Question: I am trying to build a picture and camera screen in a page like the Instagram post screen I tried using storage path which currently only works on android and also returns an error, I want it to work on android and ios so I can easily pick multiple images no cropping or editing needed for the pictures.

'''
class FileModel {
List<String> files;
String folder;
FileModel({this.files, this.folder});
FileModel.fromJson(Map<String, dynamic> json) {
files = json['files'].cast<String>();
folder = json['folderName'];
}
}
import 'dart:convert';
import 'dart:io';
import 'package:flutter/material.dart';
import 'package:storage_path/storage_path.dart';
import 'package:rojar1/models/file_model.dart';
class PostScreen extends StatefulWidget {
static String routeName = "/postscreen";
PostScreen({Key key, this.title}) : super(key: key);
final String title;
@override
_PostScreenState createState() => _PostScreenState();
}
class _PostScreenState extends State<PostScreen> {
List<FileModel> files;
FileModel selectedModel;
String image;
@override
void initState() {
super.initState();
getImagesPath();
}
getImagesPath() async {
var imagePath = await StoragePath.imagesPath;
var images = jsonDecode(imagePath) as List;
files = images.map<FileModel>((e) => FileModel.fromJson(e)).toList();
if (files != null && files.length > 0)
setState(() {
selectedModel = files[0];
image = files[0].files[0];
});
}
@override
Widget build(BuildContext context) {
return Scaffold(
body: SafeArea(
child: Column(
children: <Widget>[
Row(
mainAxisAlignment: MainAxisAlignment.spaceBetween,
children: <Widget>[
Row(
children: <Widget>[
Icon(Icons.clear),
SizedBox(width: 10),
DropdownButtonHideUnderline(
child: DropdownButton<FileModel>(
items: getItems(),
onChanged: (FileModel d) {
assert(d.files.length > 0);
image = d.files[0];
setState(() {
selectedModel = d;
});
},
value: selectedModel,
))
],
),
Padding(
padding: const EdgeInsets.all(8.0),
child: Text(
'Next',
style: TextStyle(color: Colors.blue),
),
)
],
),
Divider(),
Container(
height: MediaQuery.of(context).size.height * 0.45,
child: image != null
? Image.file(File(image),
height: MediaQuery.of(context).size.height * 0.45,
width: MediaQuery.of(context).size.width)
: Container()),
Divider(),
selectedModel == null && selectedModel.files.length < 1
? Container()
: Container(
height: MediaQuery.of(context).size.height * 0.38,
child: GridView.builder(
gridDelegate: SliverGridDelegateWithFixedCrossAxisCount(
crossAxisCount: 4,
crossAxisSpacing: 4,
mainAxisSpacing: 4),
itemBuilder: (_, i) {
var file = selectedModel.files[i];
return GestureDetector(
child: Image.file(
File(file),
fit: BoxFit.cover,
),
onTap: () {
setState(() {
image = file;
});
},
);
},
itemCount: selectedModel.files.length),
)
],
),
),
);
}
List<DropdownMenuItem> getItems() {
return files
.map((e) => DropdownMenuItem(
child: Text(
e.folder,
style: TextStyle(color: Colors.black),
),
value: e,
))
.toList() ??
[];
}
}
'''
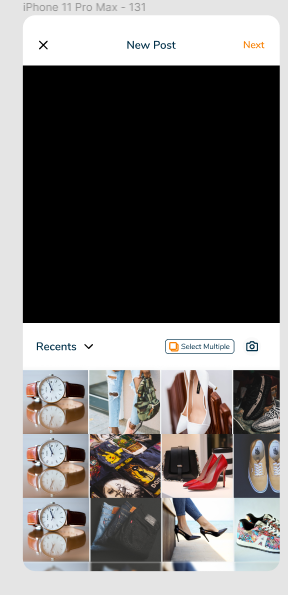
Answer: You need to customized the album at the lower part, then you need to build your own album with this <URL>:
get album photos by paged:
'''
// page: The page number of the page, starting at 0.
// perPage: The number of pages per page.
final assetList = await path.getAssetListPaged(page, perPage);
'''
once you got them, layout whatever you like, like putting images in gridview at the lower part